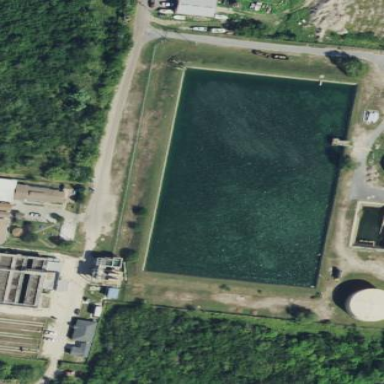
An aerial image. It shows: Wastewater plant.